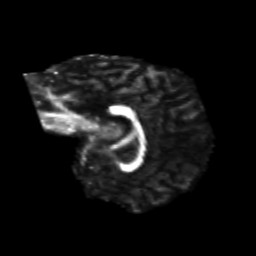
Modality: FA
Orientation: sagittal
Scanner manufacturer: siemens
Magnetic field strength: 3 T
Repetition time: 6.8 s
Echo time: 0.093 s